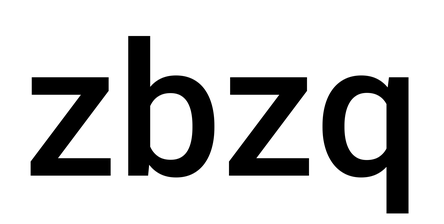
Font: Roboto_Medium